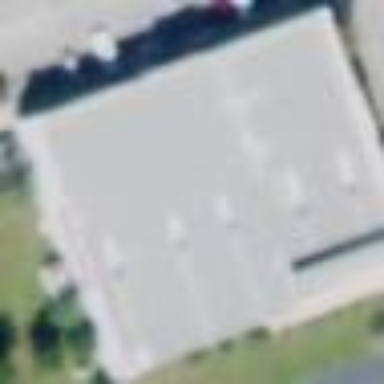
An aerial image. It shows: Retail building housing hardware shop.